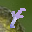
Label: 4